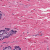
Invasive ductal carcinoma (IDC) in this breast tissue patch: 0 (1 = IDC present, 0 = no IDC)